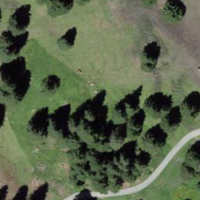
EUNIS habitat code: 44
Species observed at this site:
Rumex alpinus